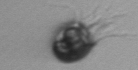
Label: Balanion